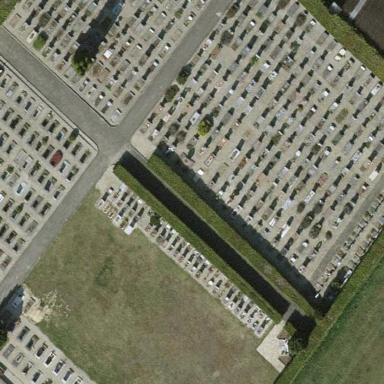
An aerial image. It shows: Cemetery.